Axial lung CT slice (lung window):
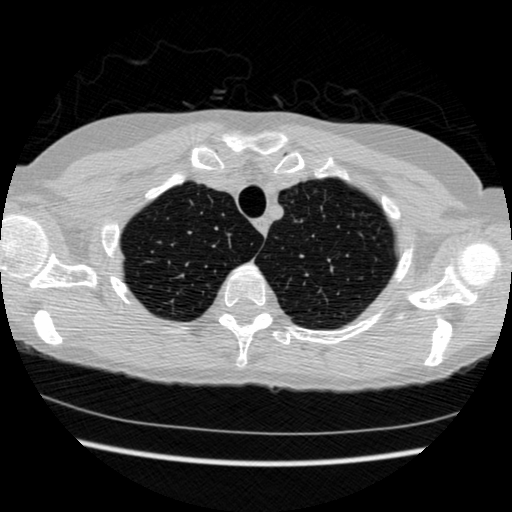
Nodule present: no